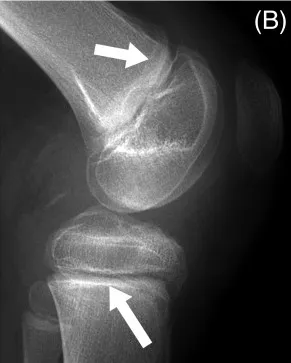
Lateral. Radiographs taken four months after knee injury and operative reattachment of the anterior and posterior cruciate ligaments. Arrows indicate early metaphyseal arrest lines in the femur and tibia.
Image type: radiology (x_ray)